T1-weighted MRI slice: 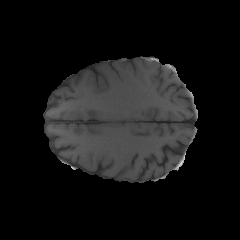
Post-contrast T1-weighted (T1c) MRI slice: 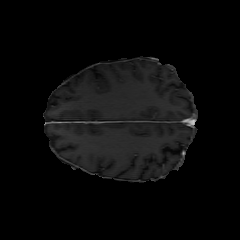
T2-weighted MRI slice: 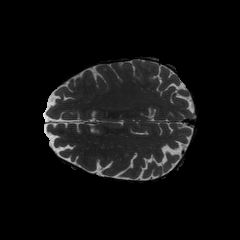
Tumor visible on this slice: no